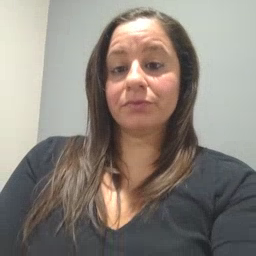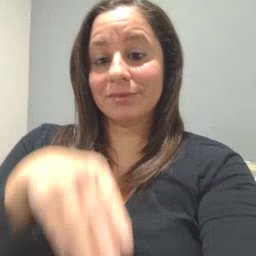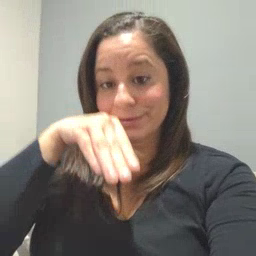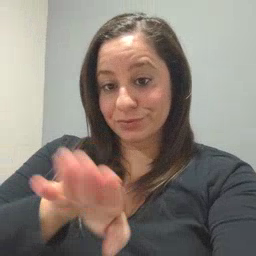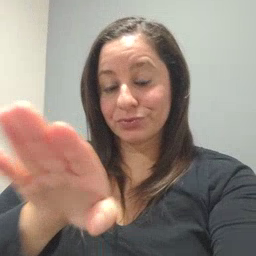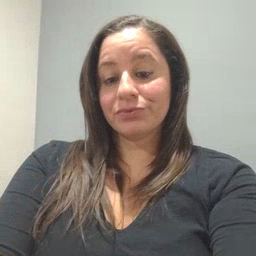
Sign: into